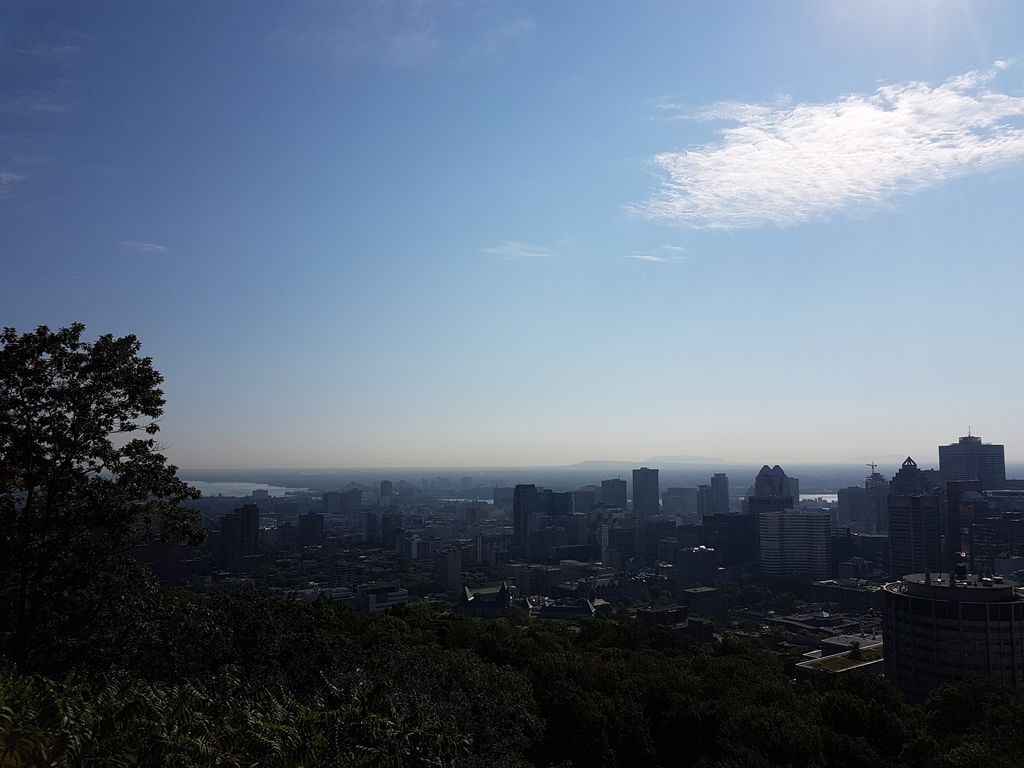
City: montreal